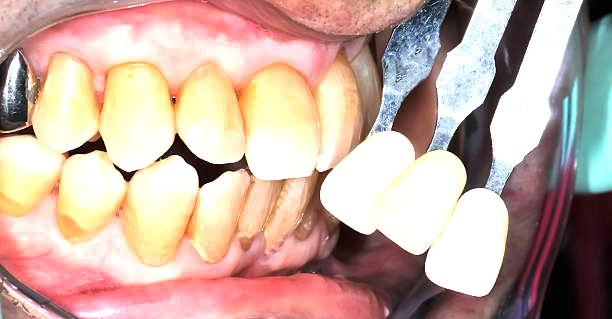
Condition: Calculus